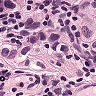
Metastatic tissue present: yes